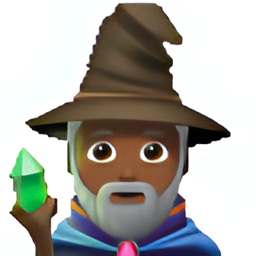
Name: man mage medium dark skin tone
Emoji: 🧙🏾‍♂️
Group: People & Body
Sub-group: person-fantasy